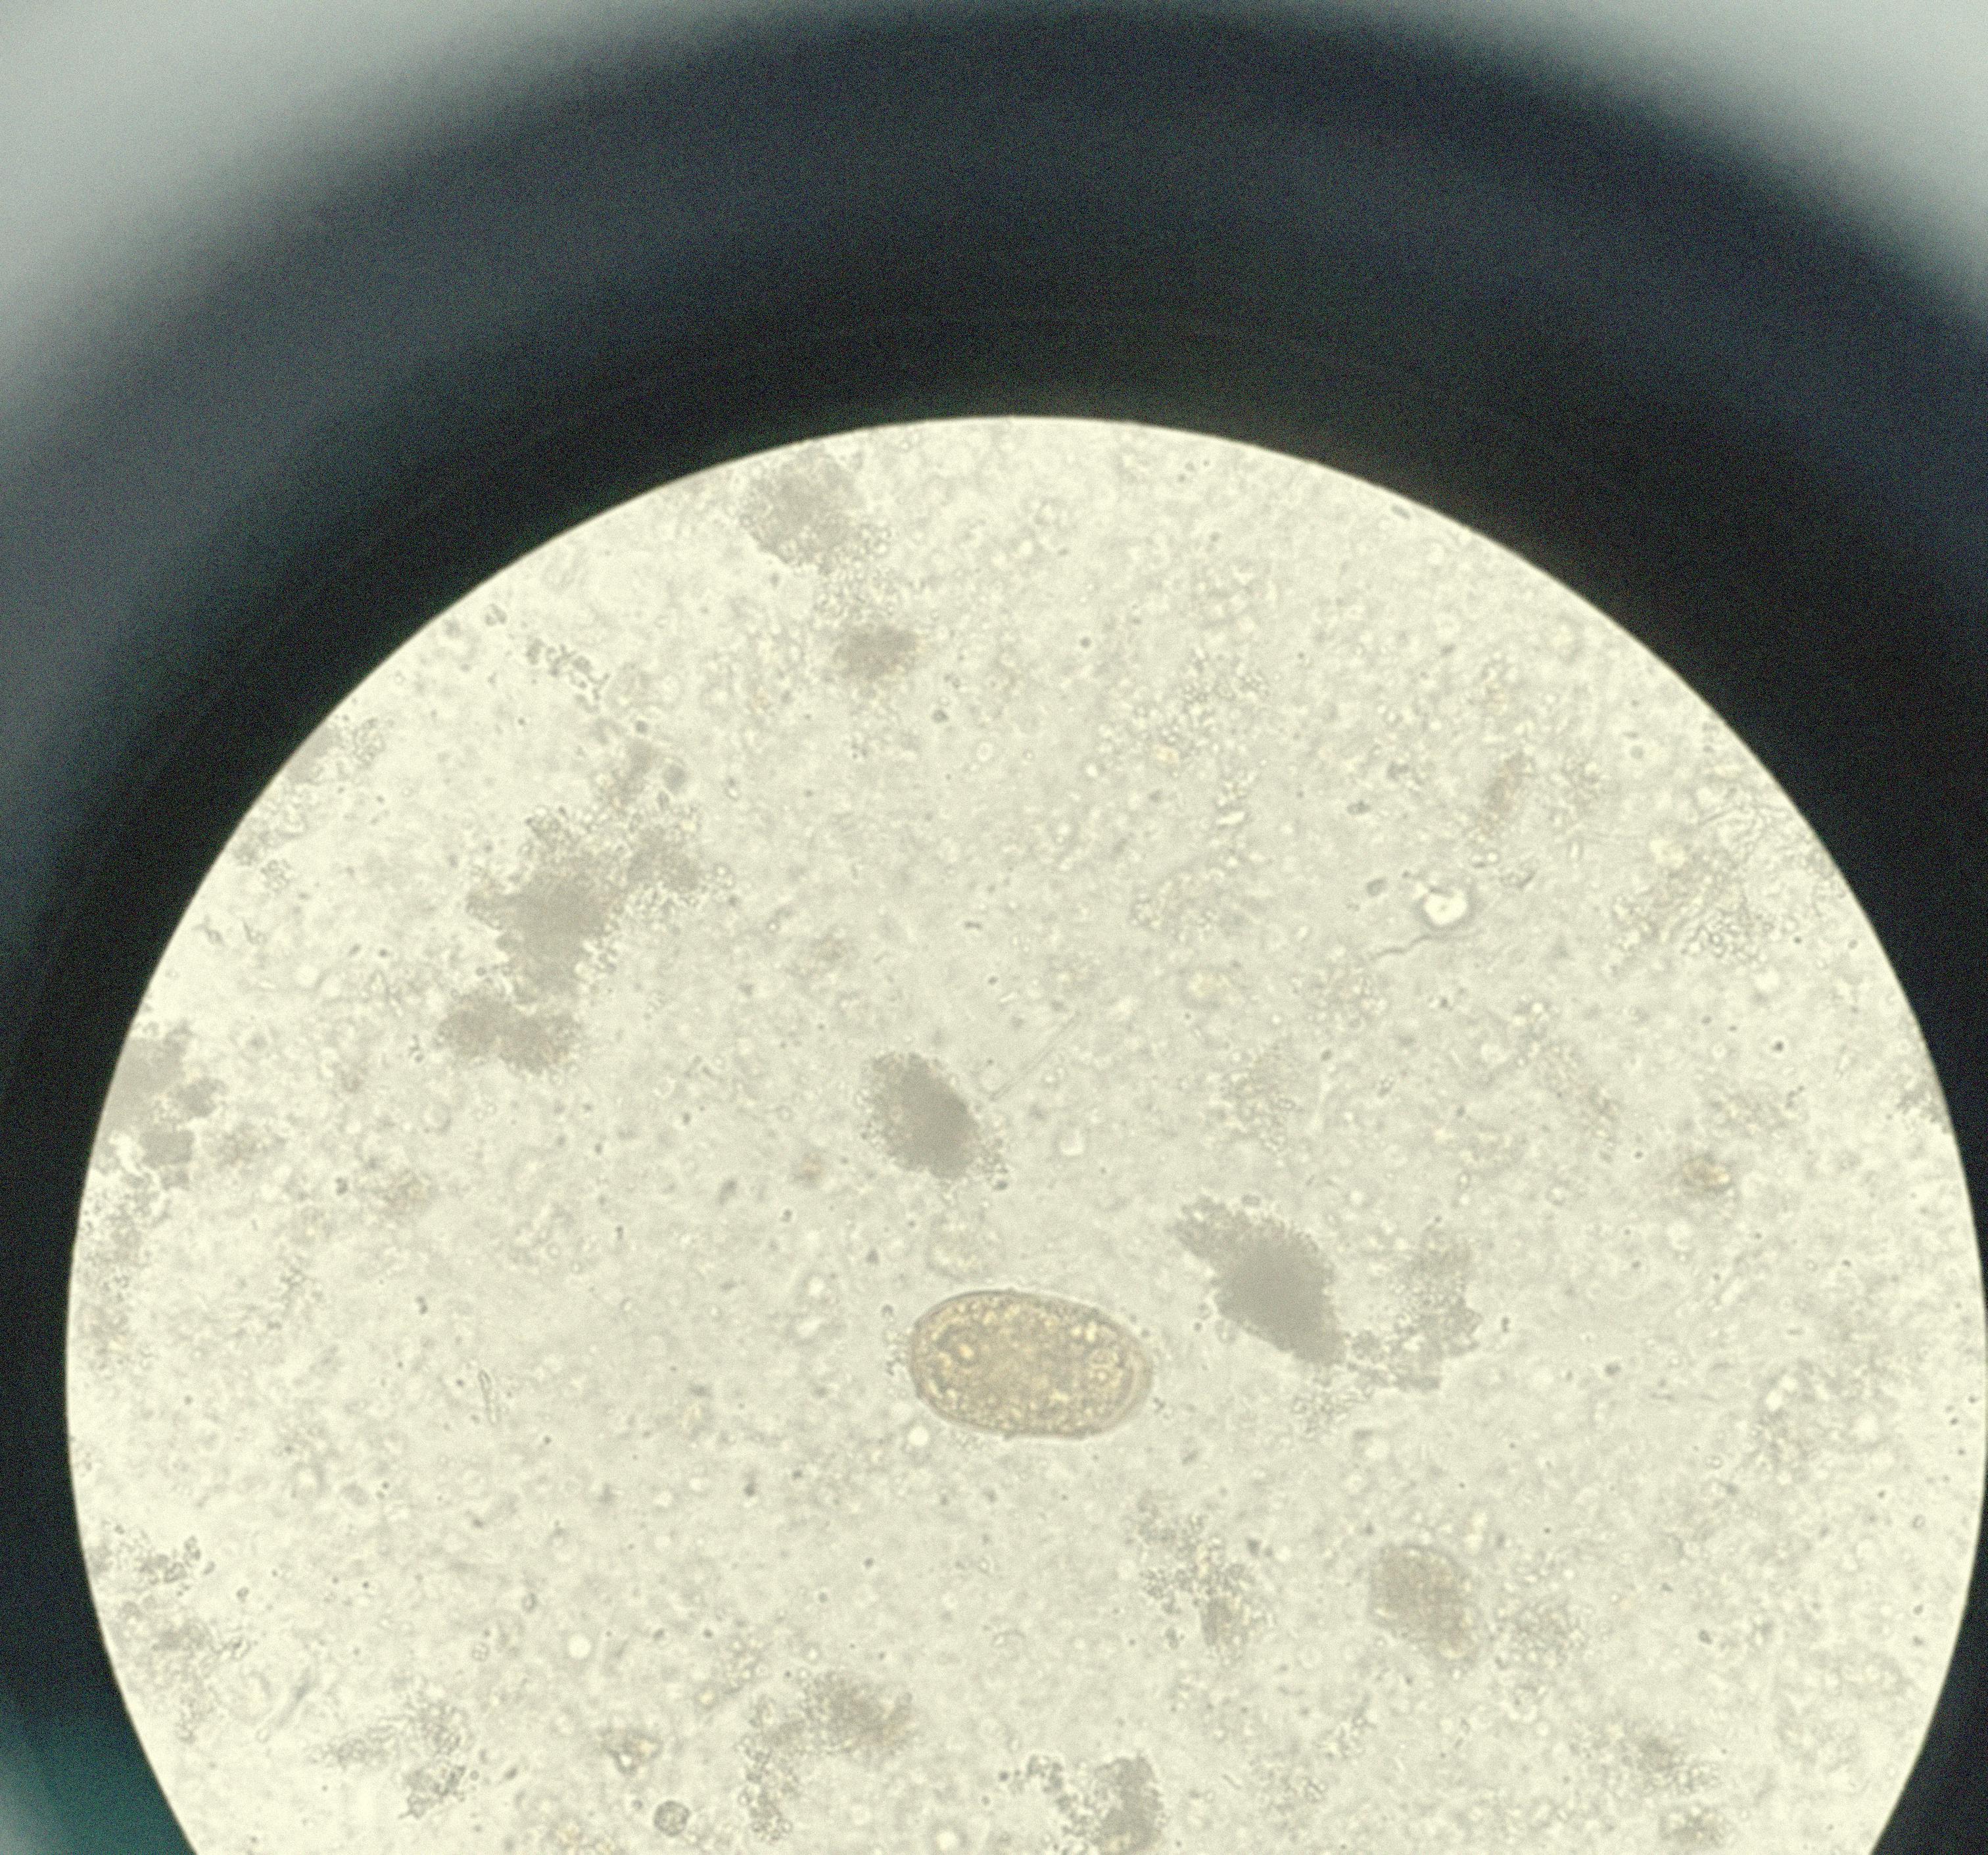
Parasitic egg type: Paragonimus spp